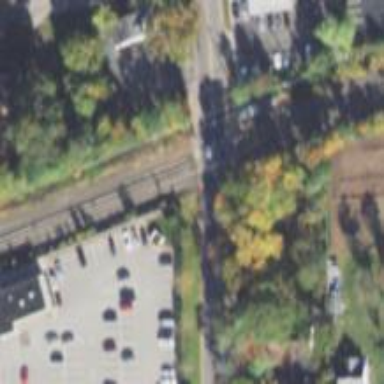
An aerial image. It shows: Railway crossing.